Question: I have Excel data file.
in cells I have data like this
> '''
480000074B26E42D
'''
How can I Get result in other cell Like this
> '''
2DE4264B07000048
'''
So, I want to take the last 2 digits and put them to front. Then the next 2 digits before the '2D' and put it after the '2D'()

I try to use this code but I get wrong result
'''
=RIGHT(B2,LEN(B2) -2)
'''
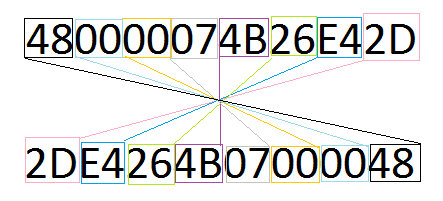
Answer: I believe the other contributors have misunderstood your requirements & are simply offering advice to reverse the value provided.
With the input of '480000074B26E42D', I think your required outcome is incorrect: '2DE4264B07000084'. The last two characters have been transposed, & the actual output will be:
'2DE4264B07000048'.
If that is correct, you may use this Visual Basic for Applications function (stored in a Public code module)
---
'''
Public Function strReverse_Character_Pairs(ByVal strValue As String) As String
Dim lngLoop As Long
Dim strReturn As String
strReturn = ""
For lngLoop = Len(strValue) - 1& To 1& Step -2&
strReturn = strReturn & Mid$(strValue, lngLoop, 2)
Next lngLoop
strReverse_Character_Pairs = strReturn
End Function
'''
---
Usage, based on the original text in cell 'A1', would be as follows (with this formula placed in any cell other than cell 'A1'):
'=strReverse_Character_Pairs(A1)'
The function could also be enhanced to check that the value has an even number of characters by adding a "dummy" character at either end so that the reversed pairs are as intended.